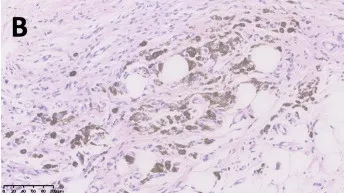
Histopathologic and immunohistochemical analyses of atrophic pigmented DFSP. (A, B) Proliferation of spindle cells in dermis and scattered pigmented cells (hematoxylin and eosin, 100x and 200x magnification).
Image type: pathology (immunostaining)